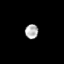
Tissue: skin
Cell type: Others
Senescence score: 0.8125
Nuclear area (px): 187
Mean DAPI intensity: 174.139